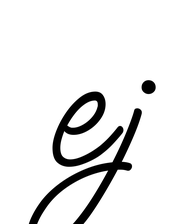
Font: MeowScript-Regular